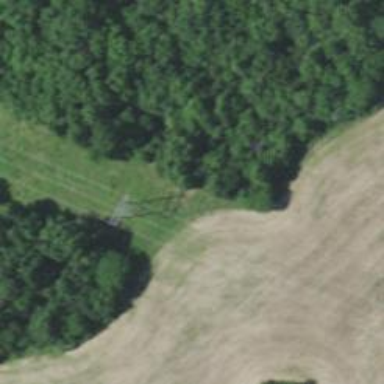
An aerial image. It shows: H-frame power tower with distinctive design.